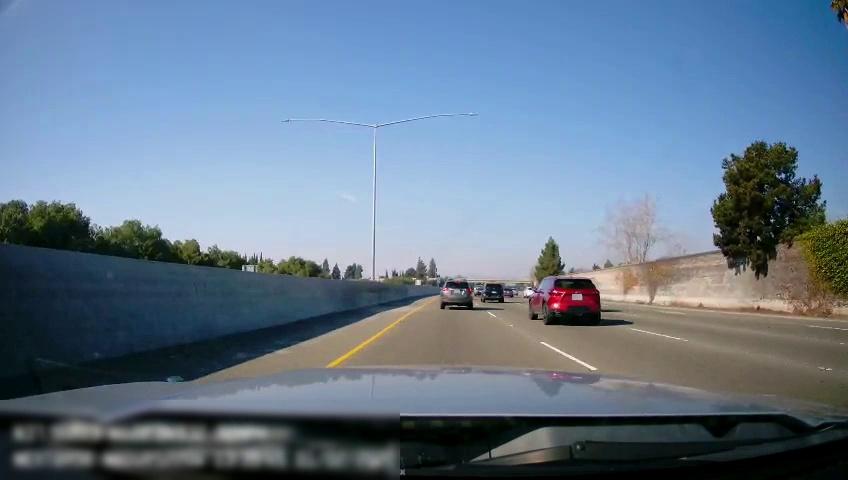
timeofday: Day
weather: Sunny
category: Drivable Space
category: Vehicles | Car
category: Vehicles | Car
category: Vehicles | SUV
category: Vehicles | Car
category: Vehicles | SUV
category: Vehicles | SUV
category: Lanes | Alternate Lane
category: Lanes | Alternate Lane
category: Lanes | Alternate Lane
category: Lanes | Current Lane
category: Lanes | Current Lane
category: Traffic | Signs